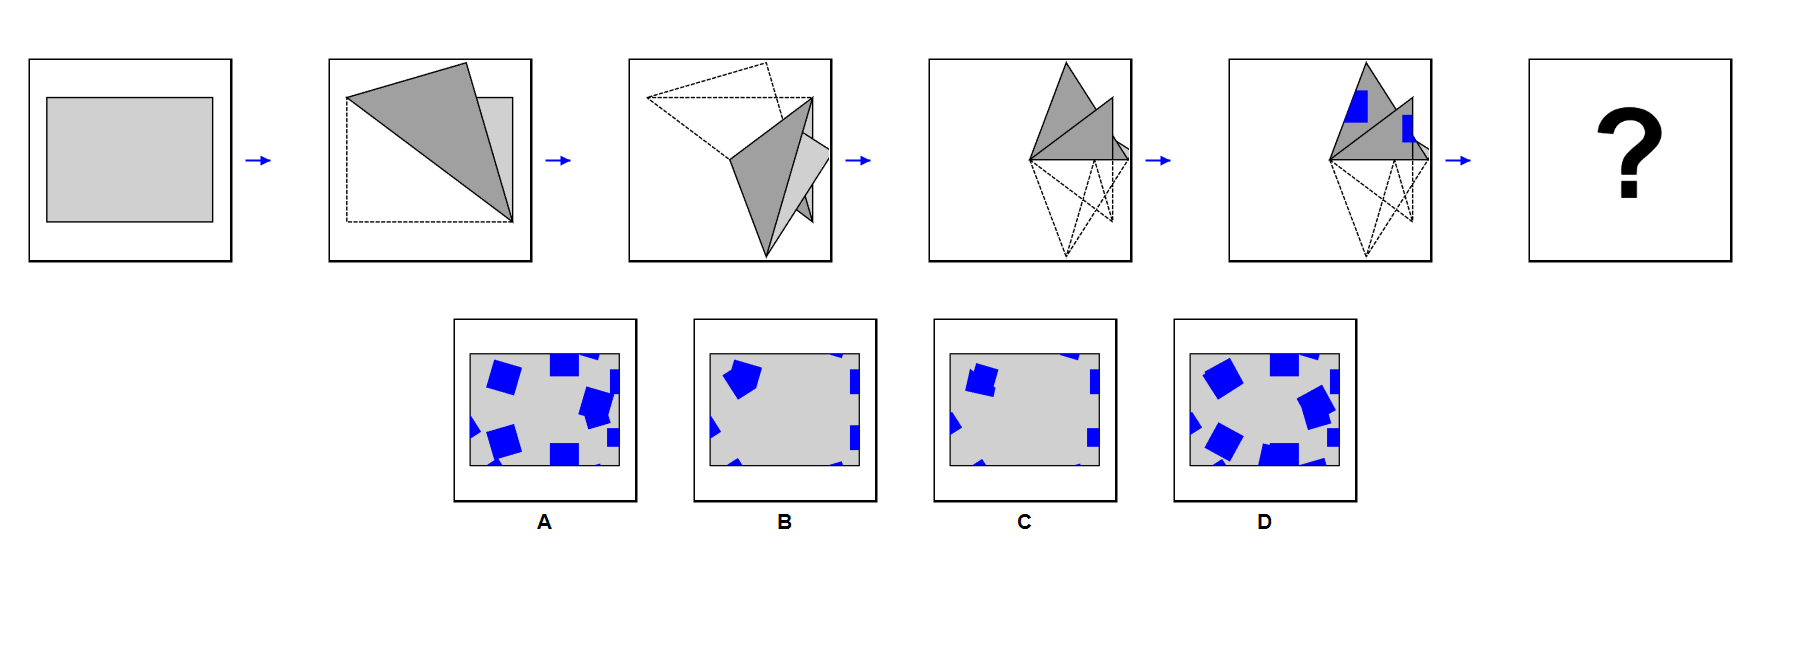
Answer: B